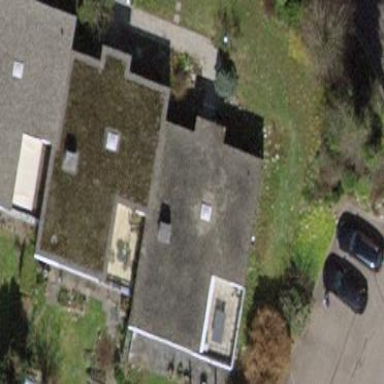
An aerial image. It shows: Terrace building.